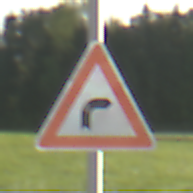
Verkehrszeichen: KurveRechts
Umgebung: Outdoor, Nature
Tageszeit: MorningAfternoon
Wetter: Clear
Licht: Natural
Jahreszeit: NotSpecified
Kontrast: HighContrast